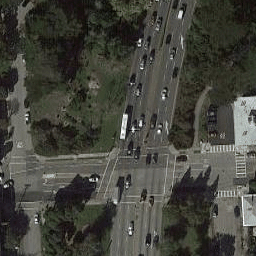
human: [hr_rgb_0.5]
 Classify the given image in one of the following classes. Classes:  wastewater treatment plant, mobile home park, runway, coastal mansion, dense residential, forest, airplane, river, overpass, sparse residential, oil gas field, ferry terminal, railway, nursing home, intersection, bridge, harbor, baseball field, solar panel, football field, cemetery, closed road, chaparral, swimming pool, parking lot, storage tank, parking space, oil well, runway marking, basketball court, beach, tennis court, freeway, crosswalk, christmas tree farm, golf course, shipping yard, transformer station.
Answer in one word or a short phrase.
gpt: intersection